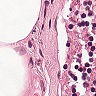
Metastatic tissue present: no